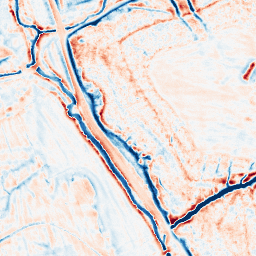
Category: edge_preserving
Decomposition family: bilateral
Decomposition parameters: d: 15
sigma_color: 25
sigma_space: 75
Upsampling method: bicubic
Upsampling parameters: scale: 4
Upsampling scale: 4